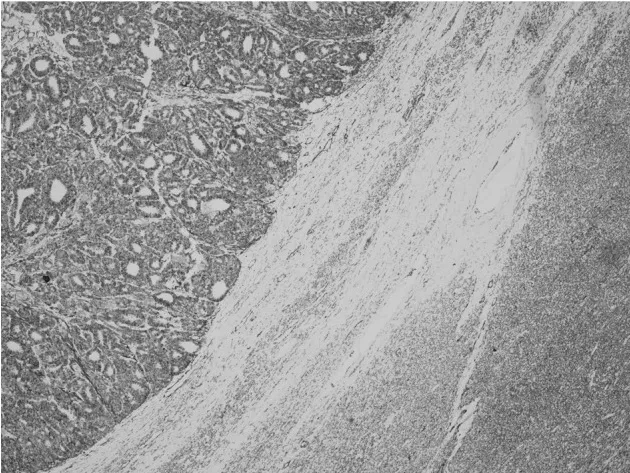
Tumor cells showing WT-1 expression in the Wilms' tumor area (left side) as compared with negativity in the metanephric adenoma area (right side) (immunohistochemistry, magnification, x100).
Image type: pathology (immunostaining)